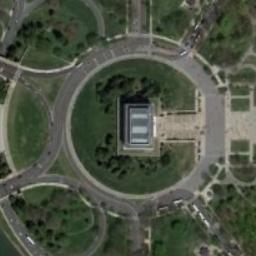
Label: roundabout